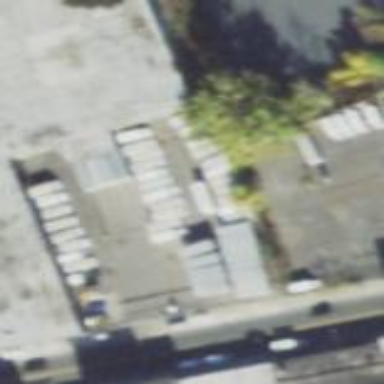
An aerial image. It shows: Industrial area with truck depot.